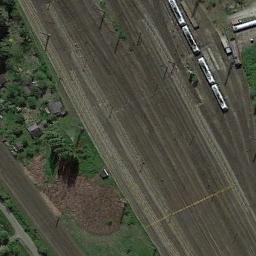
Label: railway